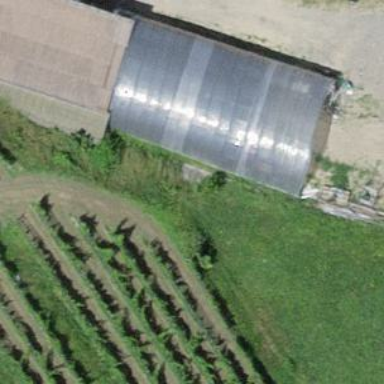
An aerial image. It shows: Shed building.